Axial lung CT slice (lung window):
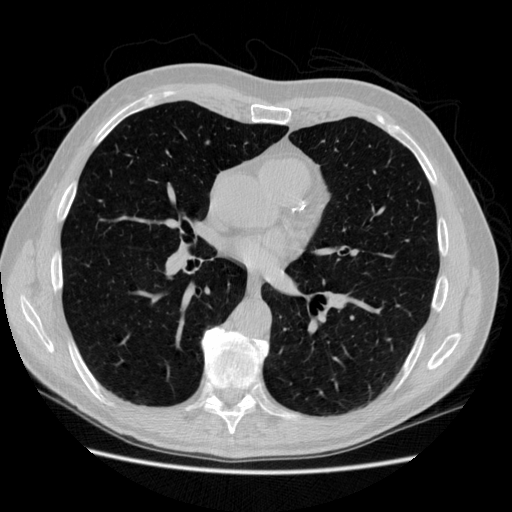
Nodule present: no